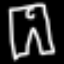
Label: pants